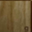
Piece: xx